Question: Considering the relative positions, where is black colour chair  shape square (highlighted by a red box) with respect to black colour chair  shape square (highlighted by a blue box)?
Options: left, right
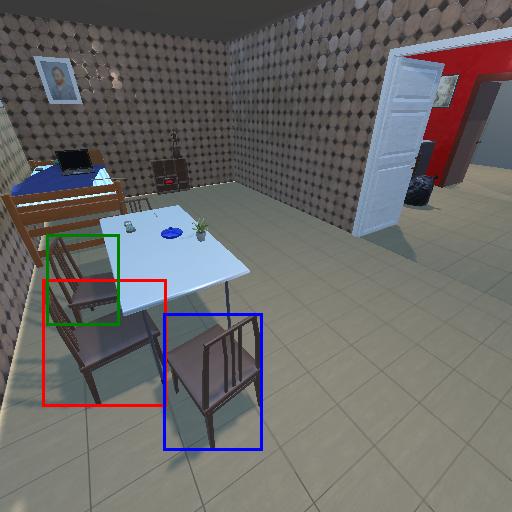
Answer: left